Question: I have two periods of A and B

In the above image table
I need to show alert only B period overlaps A period but should not show message if Bs period is inbetween A's period
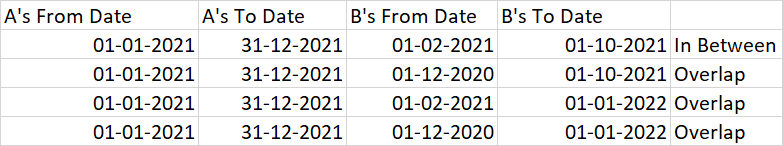
Answer: the conditional should look something like the following pseudo code:
'''
if(b.fromDate>=a.fromDate&&b.toDate<=a.toDate)
then show message in between
else
overlap
'''
P.S. you need to state definition of overlap and in between much more clearly to get a better answer.